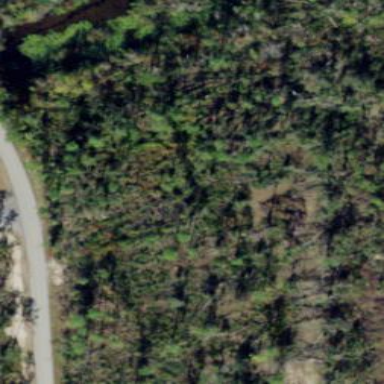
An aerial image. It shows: Forest area dominated by needle-leaved trees.